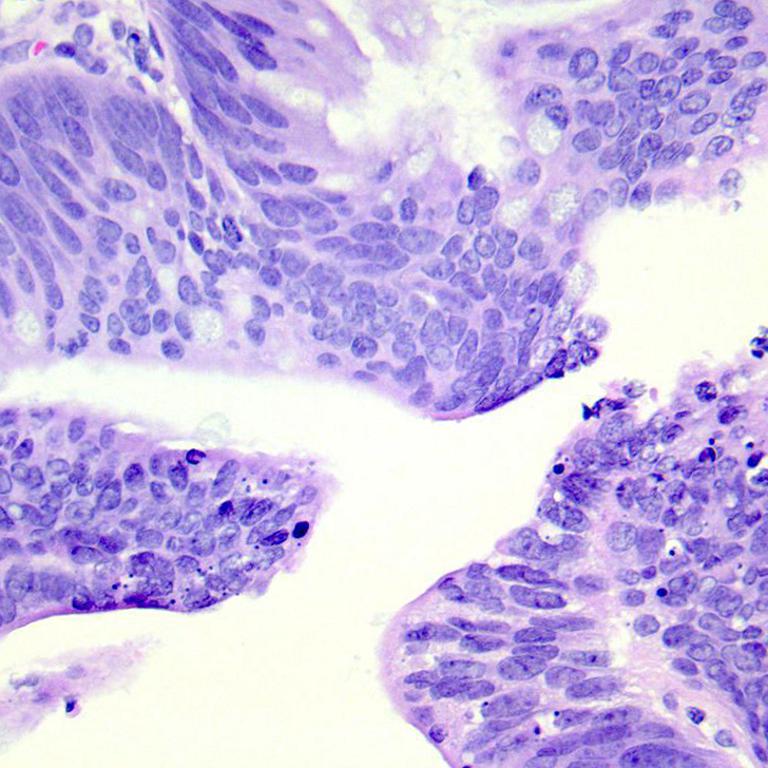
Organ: colon
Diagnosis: adenocarcinomas